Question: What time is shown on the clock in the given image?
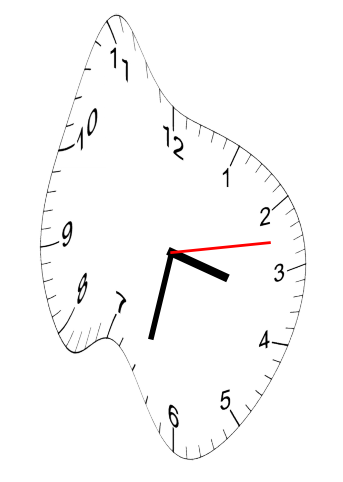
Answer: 03:32:13